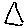
Label: triangle